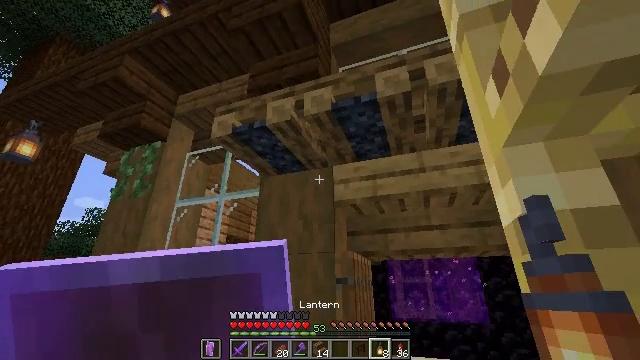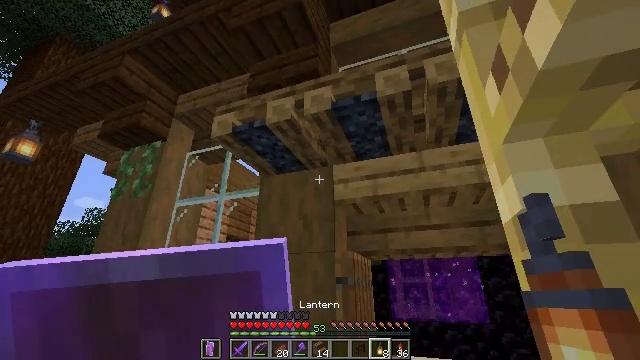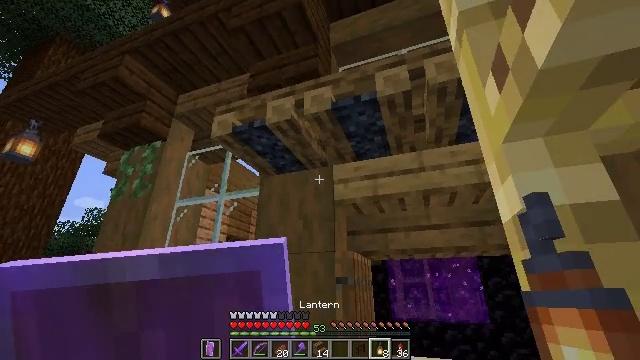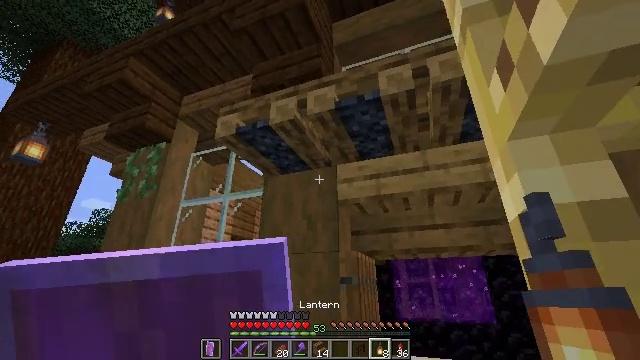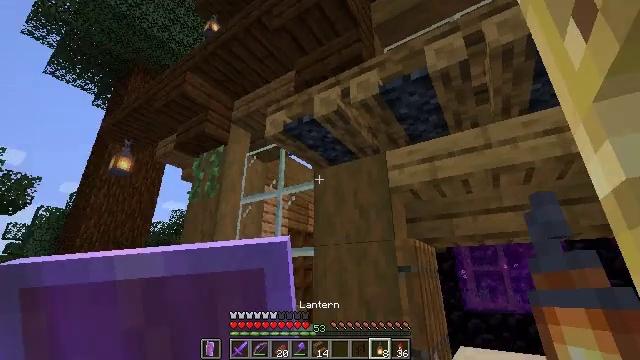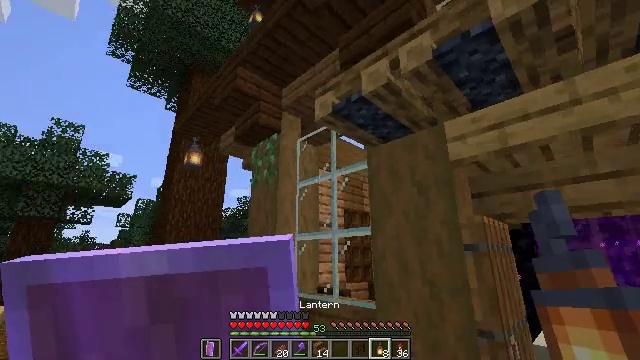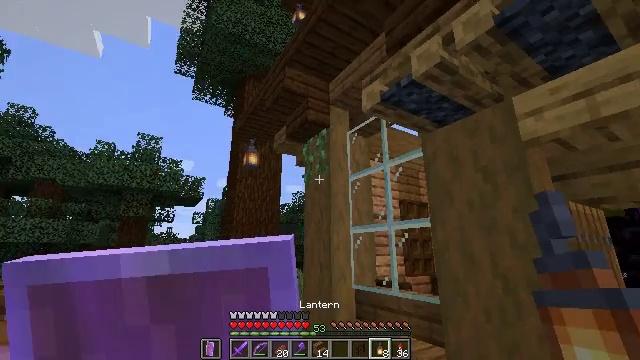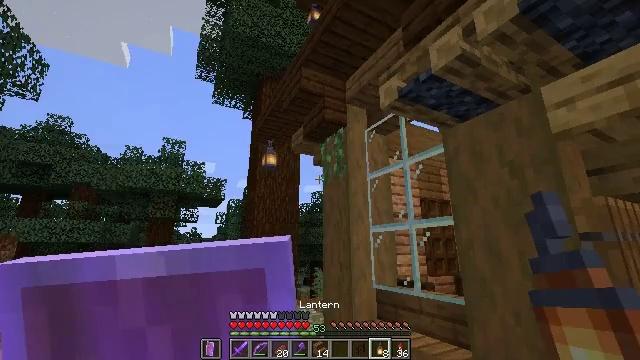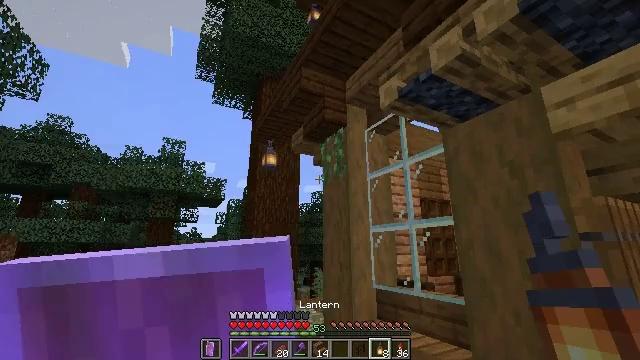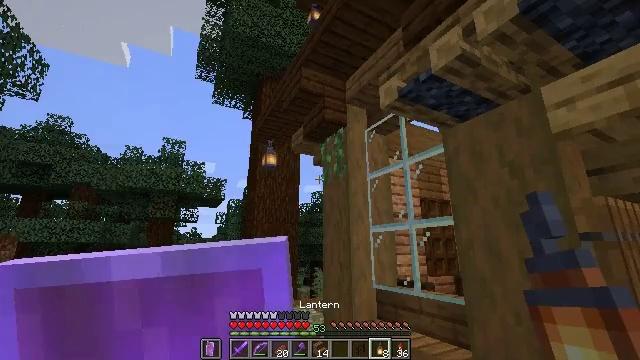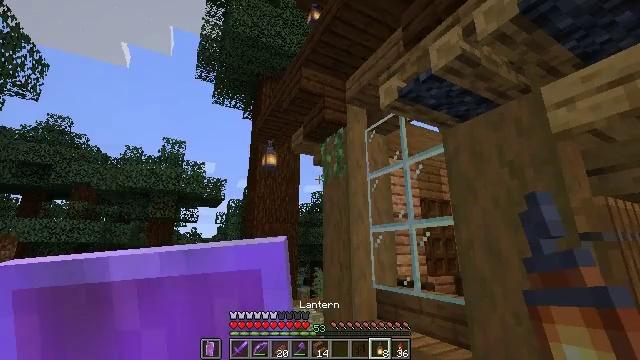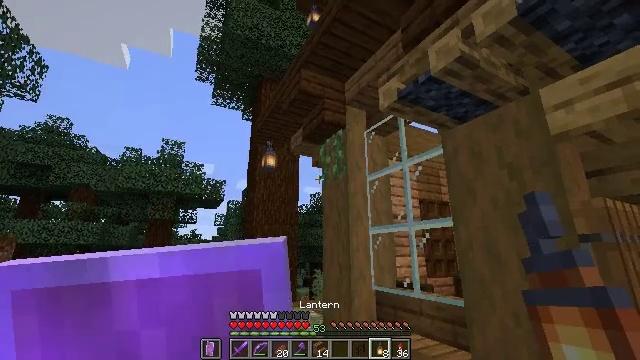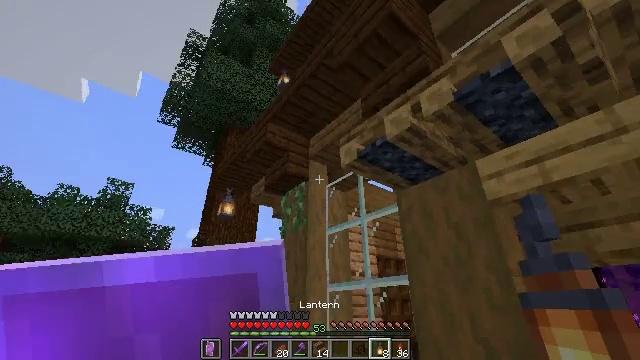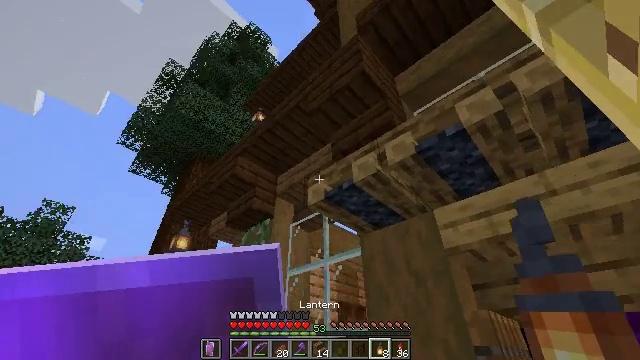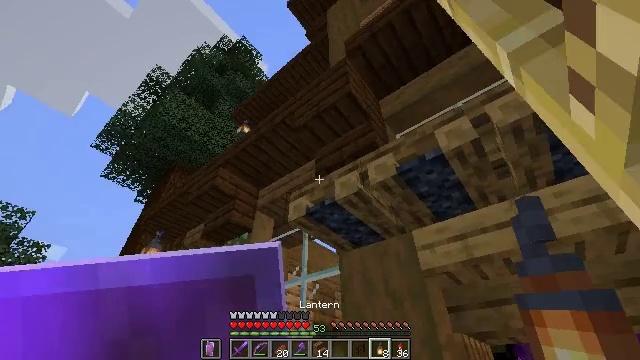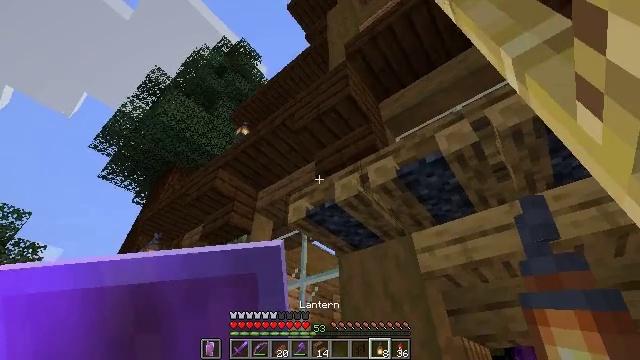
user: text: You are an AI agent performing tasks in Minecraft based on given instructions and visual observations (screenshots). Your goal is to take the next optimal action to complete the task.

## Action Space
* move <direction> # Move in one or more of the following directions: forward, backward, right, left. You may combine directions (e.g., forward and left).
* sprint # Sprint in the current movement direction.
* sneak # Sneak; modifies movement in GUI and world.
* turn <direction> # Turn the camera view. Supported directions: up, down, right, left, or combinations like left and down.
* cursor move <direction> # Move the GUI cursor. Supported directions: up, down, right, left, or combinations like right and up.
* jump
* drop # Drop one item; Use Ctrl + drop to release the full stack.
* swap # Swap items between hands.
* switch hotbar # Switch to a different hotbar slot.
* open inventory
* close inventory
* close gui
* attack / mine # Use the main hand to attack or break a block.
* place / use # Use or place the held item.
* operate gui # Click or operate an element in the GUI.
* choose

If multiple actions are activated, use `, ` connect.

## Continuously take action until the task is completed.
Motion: motion action
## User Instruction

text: Mine the campfire to collect it.
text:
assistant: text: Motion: no_op
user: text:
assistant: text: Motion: no_op
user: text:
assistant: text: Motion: no_op
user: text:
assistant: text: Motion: turn left and down
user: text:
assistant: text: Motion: turn left and down
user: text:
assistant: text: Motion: turn left and down
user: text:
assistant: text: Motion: turn left
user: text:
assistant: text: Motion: no_op
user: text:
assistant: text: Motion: no_op
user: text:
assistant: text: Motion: no_op
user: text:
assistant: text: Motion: no_op
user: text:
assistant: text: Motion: turn right and up
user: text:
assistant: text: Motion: turn right and up
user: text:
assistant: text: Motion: turn right and up
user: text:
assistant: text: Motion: move left
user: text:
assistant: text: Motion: move left, turn right
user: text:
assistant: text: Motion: move left
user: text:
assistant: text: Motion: move left
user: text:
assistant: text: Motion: move left, turn right and up
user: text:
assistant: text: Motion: no_op
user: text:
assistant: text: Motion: no_op
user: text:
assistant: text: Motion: no_op
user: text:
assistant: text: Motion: no_op
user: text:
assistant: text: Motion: no_op
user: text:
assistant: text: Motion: no_op
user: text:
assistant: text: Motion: no_op
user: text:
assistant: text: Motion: no_op
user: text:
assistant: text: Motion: no_op
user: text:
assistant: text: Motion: no_op
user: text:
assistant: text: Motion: no_op